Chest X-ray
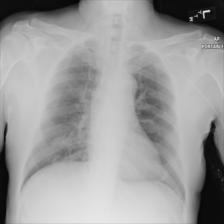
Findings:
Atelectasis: negative
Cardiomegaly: negative
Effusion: negative
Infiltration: negative
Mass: positive
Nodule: negative
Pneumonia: negative
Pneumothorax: negative
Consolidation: positive
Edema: negative
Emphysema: negative
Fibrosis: negative
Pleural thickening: negative
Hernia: negative